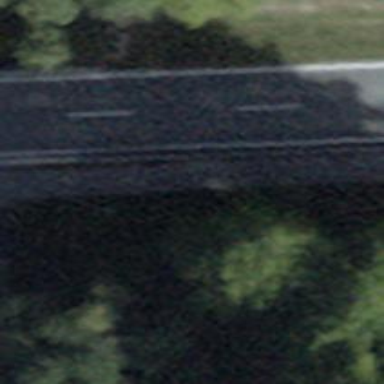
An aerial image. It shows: Cycleway bridge with asphalt surface.